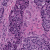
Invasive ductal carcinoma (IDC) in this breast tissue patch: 1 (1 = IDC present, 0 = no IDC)